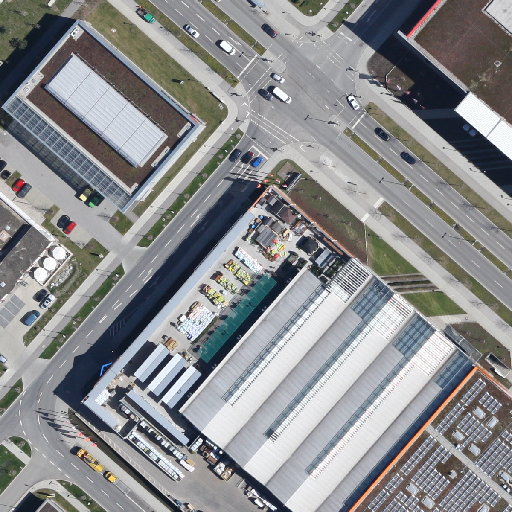
Referring expression: heavy-duty vehicle